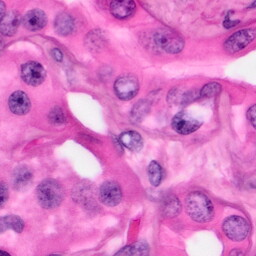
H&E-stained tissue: Pancreatic